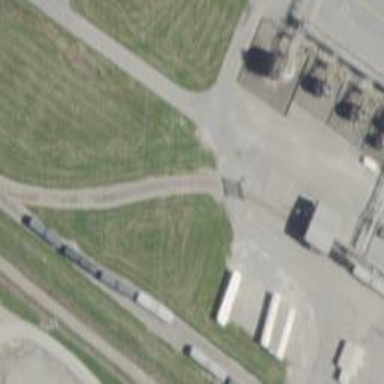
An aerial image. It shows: Rail spur service.